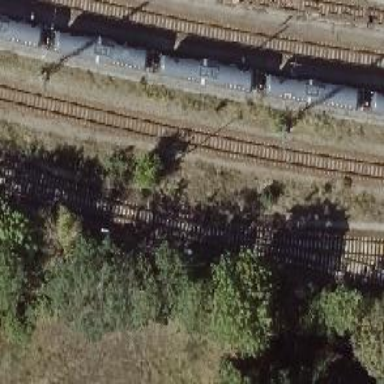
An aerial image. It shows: Railway yard used for servicing trains.